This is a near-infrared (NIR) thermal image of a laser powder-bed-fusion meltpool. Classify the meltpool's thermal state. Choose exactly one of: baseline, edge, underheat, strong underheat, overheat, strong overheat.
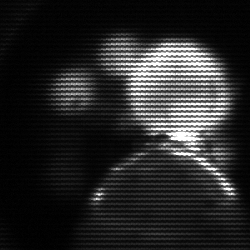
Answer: baseline